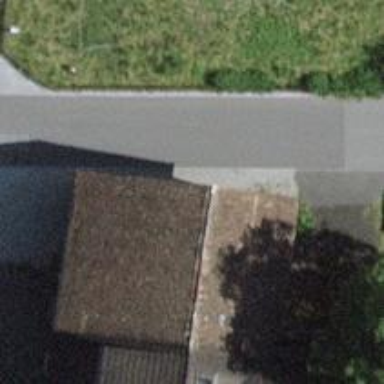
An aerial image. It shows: Shed building.